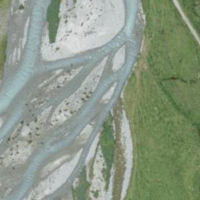
EUNIS habitat code: 47
Species observed at this site:
Cyaniris semiargus
Erebia tyndarus